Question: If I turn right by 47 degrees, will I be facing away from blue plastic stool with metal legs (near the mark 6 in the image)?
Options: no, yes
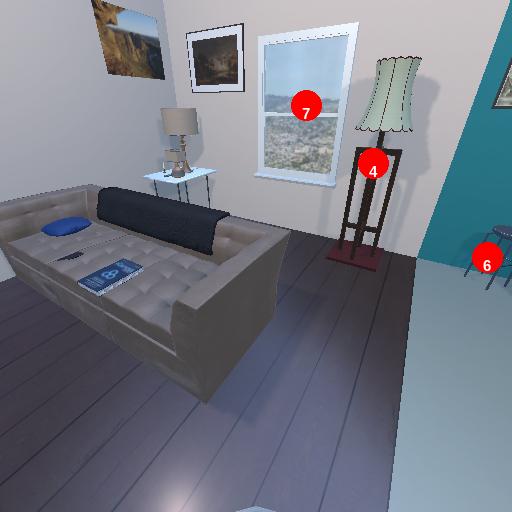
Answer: no